Interaction volume radius: 5 \u00c5
Interaction volume height: 10 \u00c5
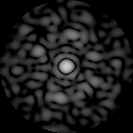
Disorder parameter: 0.8692